Here is the raw acceleration-versus-time signal recorded on a bearing housing. Diagnose the bearing from this image, choosing from: normal, inner_race, outer_race, ball.
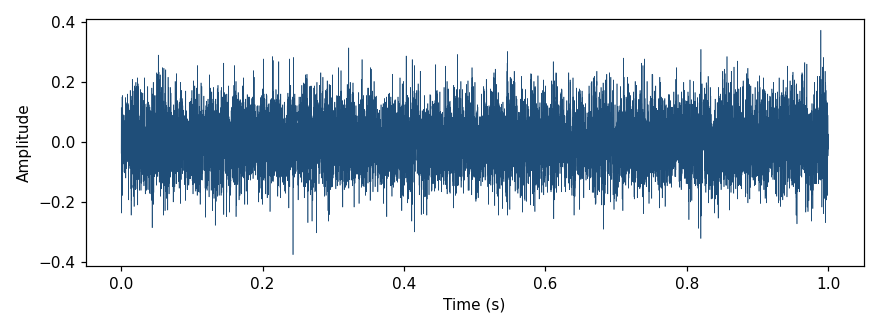
Answer: normal